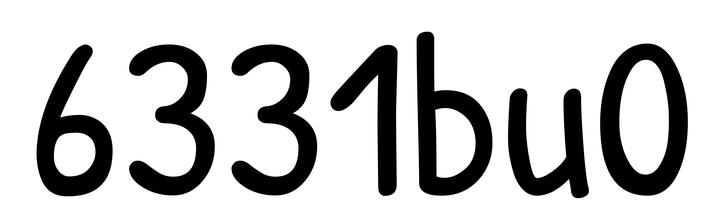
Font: PatrickHand-Regular